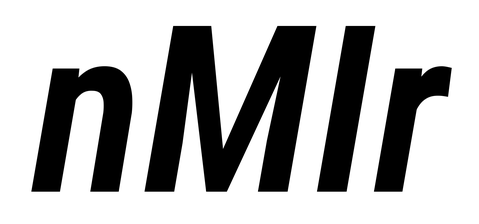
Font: Roboto-Italic_Condensed_SemiBold_Italic